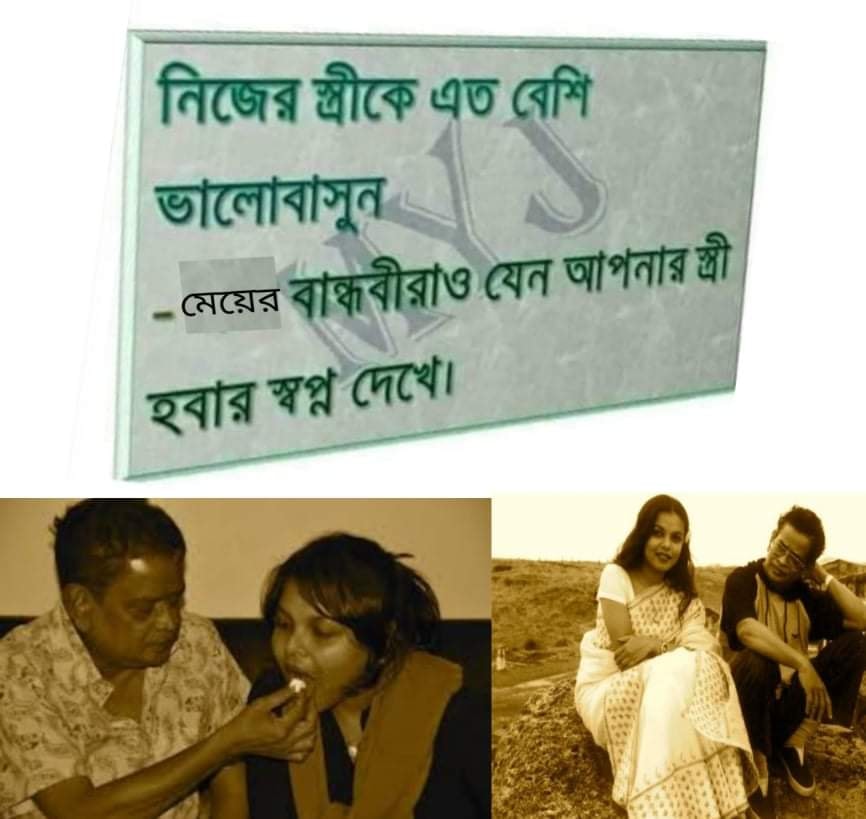
Caption: নিজের স্ত্রীকে এত বেশি ভালোবাসুন   -মেয়ের বান্ধবীরাও যেন আপনার স্ত্রী হবার স্বপ্ন দেখে ।
Label: hate